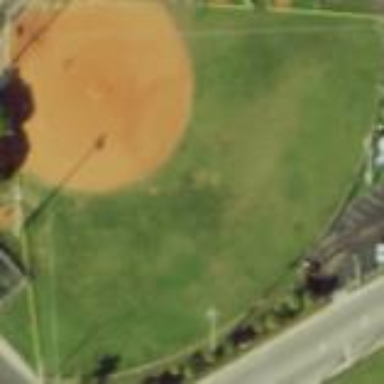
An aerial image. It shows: Baseball pitch for leisure land.